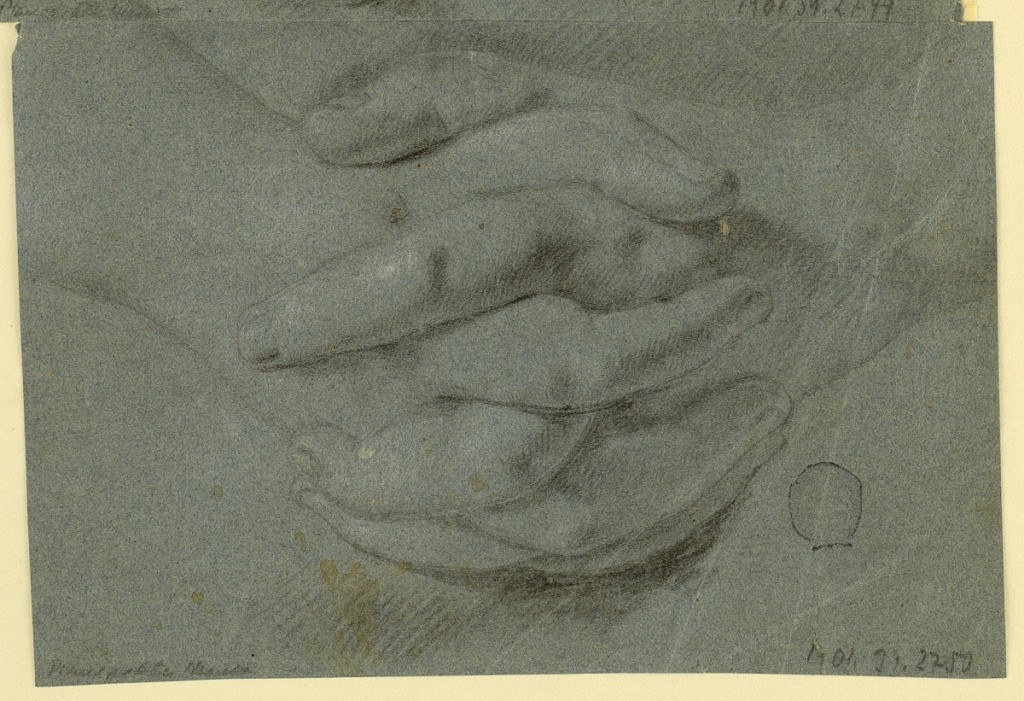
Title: Drawing: A study for folded hands
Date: ca. 1760
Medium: Black crayon and white heightening on blue paper
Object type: Drawing
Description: Horizontal composition of folded hands. On the reverse is the continuation of the head -2749 and the bust